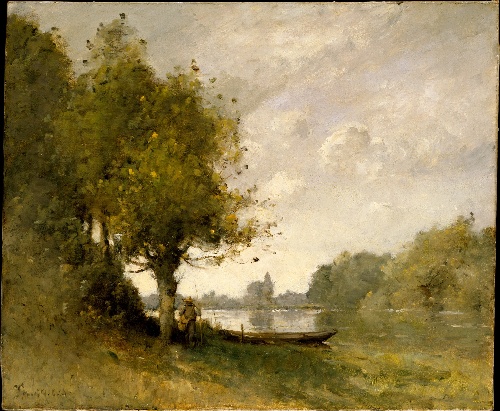
Title: A Pond near Nangis
Artist: Paul-Désiré Trouillebert
Artist bio: French, Paris 1829–1900 Paris
Date: 1880–95
Object type: Painting
Classification: Paintings
Medium: Oil on canvas
Dimensions: 21 1/2 x 26 in. (54.6 x 66 cm)
Department: Robert Lehman Collection
Credit line: Robert Lehman Collection, 1975
Accession year: 1975
Repository: Metropolitan Museum of Art, New York, NY
Tags: Landscapes|Boats